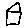
Label: house